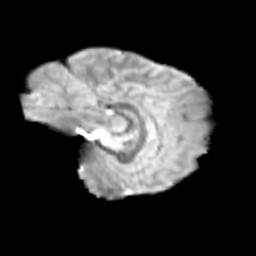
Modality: T2w
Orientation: sagittal
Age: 13
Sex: female
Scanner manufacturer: siemens
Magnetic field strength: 3 T
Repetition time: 3.8 s
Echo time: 0.07 s